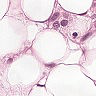
Metastatic tissue present: yes